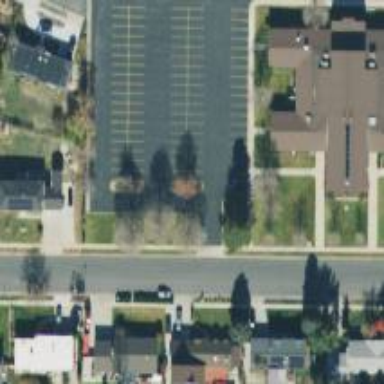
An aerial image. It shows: Parking space.